Interaction volume radius: 5 \u00c5
Interaction volume height: 15 \u00c5
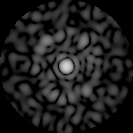
Disorder parameter: 0.8475